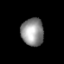
Tissue: lung
Cell type: Fibroblasts
Senescence score: 0.5897
Nuclear area (px): 607
Mean DAPI intensity: 145.629